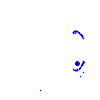
Particle: pion